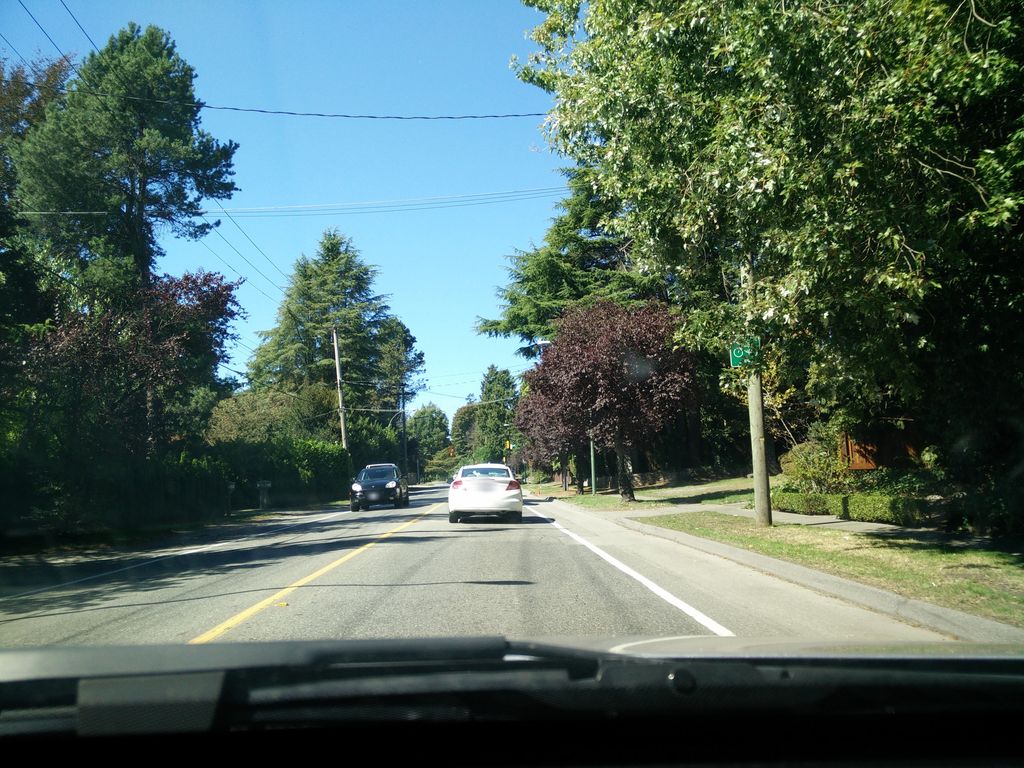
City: vancouver